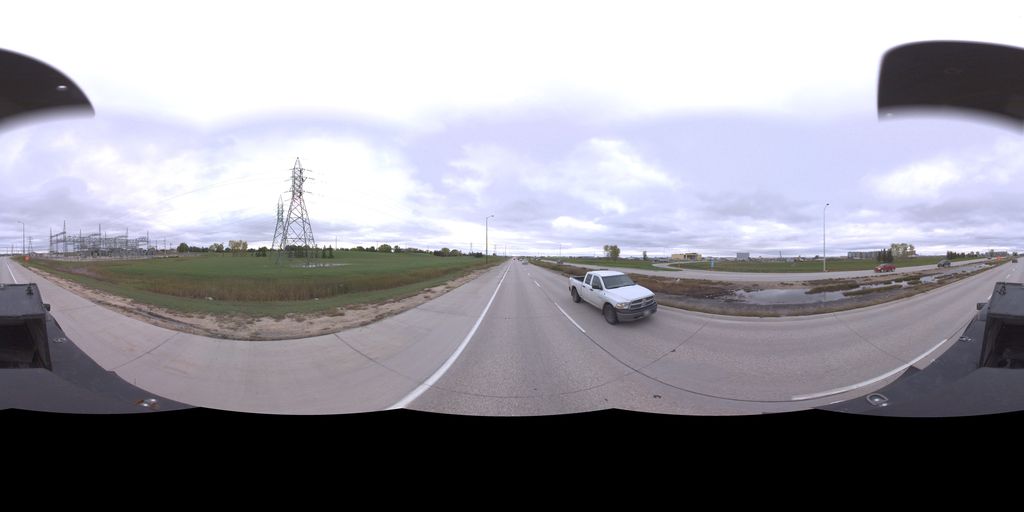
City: winnipeg